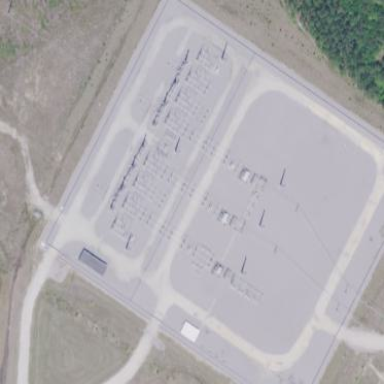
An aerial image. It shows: Industrial substation surrounded by fence.